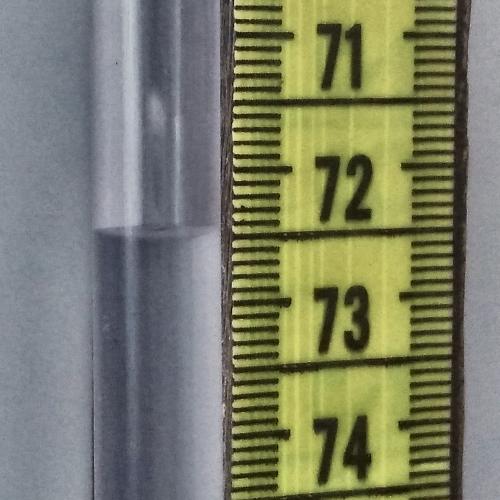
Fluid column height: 72.5 cm